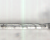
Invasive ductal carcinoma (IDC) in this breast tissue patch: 0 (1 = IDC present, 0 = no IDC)